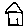
Label: house